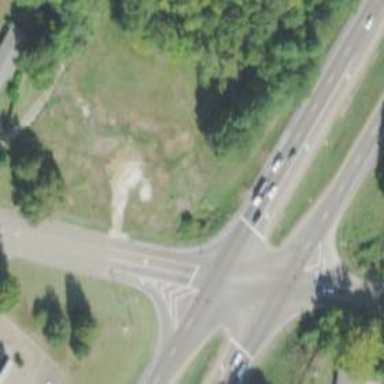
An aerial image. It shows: Asphalt highway with dual carriageway.